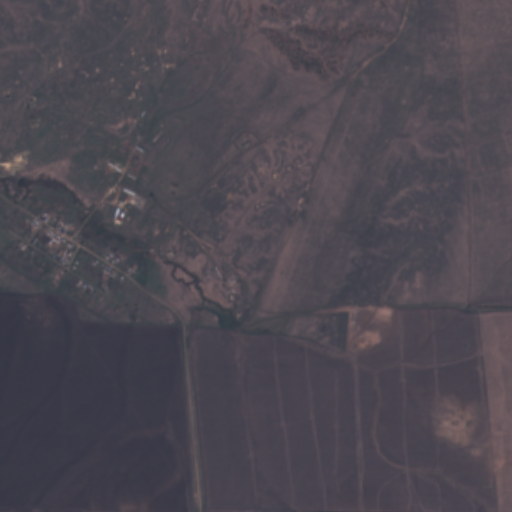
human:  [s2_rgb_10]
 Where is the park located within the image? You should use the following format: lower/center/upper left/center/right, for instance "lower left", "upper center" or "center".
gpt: The park is located in the upper center of the image.
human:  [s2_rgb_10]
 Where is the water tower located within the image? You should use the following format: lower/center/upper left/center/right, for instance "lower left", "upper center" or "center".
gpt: The water tower is located in the upper left of the image.
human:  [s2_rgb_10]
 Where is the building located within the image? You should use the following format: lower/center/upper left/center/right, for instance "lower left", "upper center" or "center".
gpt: There is no building in the image.